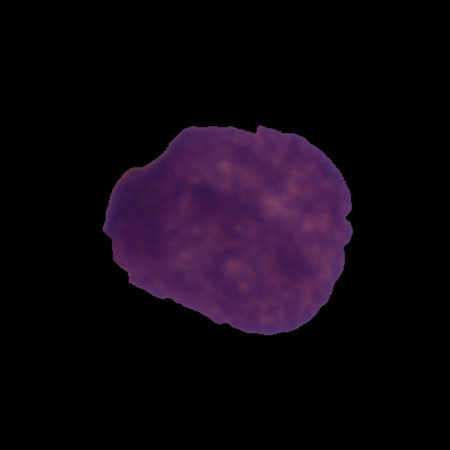
Label: cancer